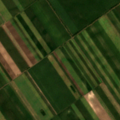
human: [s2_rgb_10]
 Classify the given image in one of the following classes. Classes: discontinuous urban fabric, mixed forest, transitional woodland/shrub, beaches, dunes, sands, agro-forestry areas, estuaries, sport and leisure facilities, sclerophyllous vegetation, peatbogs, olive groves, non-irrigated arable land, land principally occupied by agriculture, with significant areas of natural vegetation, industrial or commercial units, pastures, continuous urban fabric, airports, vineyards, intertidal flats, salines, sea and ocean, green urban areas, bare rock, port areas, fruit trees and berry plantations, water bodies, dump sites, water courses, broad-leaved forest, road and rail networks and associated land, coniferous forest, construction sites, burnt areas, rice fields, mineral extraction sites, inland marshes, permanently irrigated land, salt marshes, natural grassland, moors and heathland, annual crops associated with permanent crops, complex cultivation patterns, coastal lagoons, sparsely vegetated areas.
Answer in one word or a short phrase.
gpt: non-irrigated arable land